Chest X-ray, AP view. Patient: 71 years old, sex M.
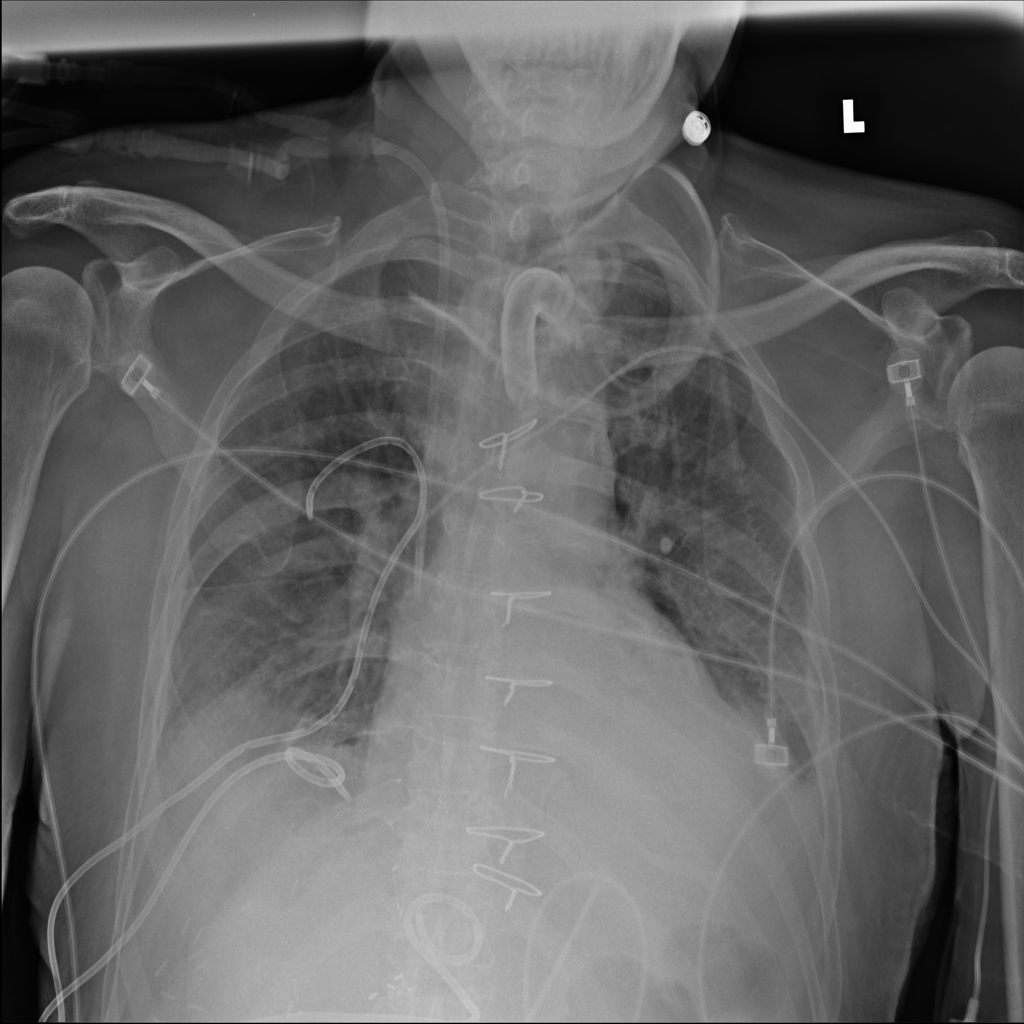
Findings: Atelectasis, Effusion, Infiltration, Pneumothorax